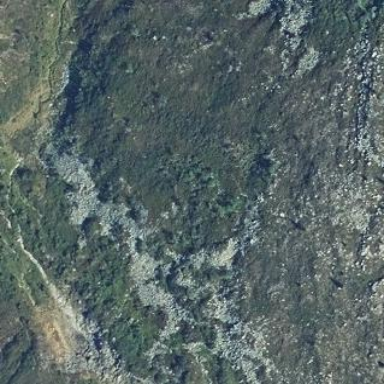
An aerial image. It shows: Natural scree.